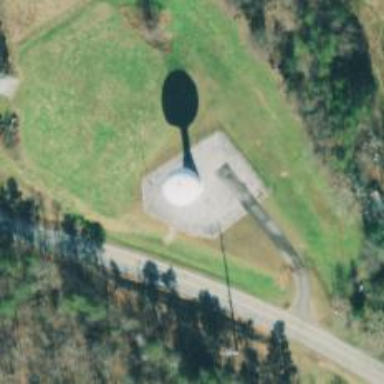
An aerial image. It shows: Water tower that is man-made.